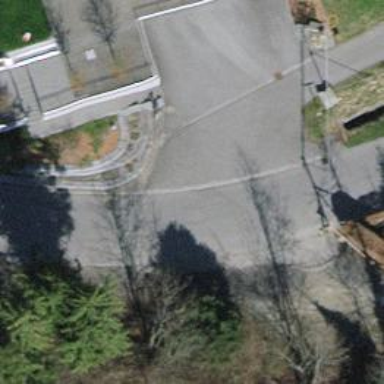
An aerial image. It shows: Paved driveway road for service purposes.